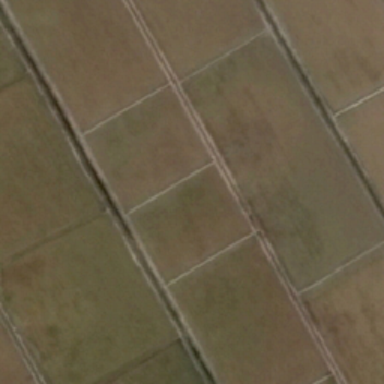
The farm is divided into separate parts .